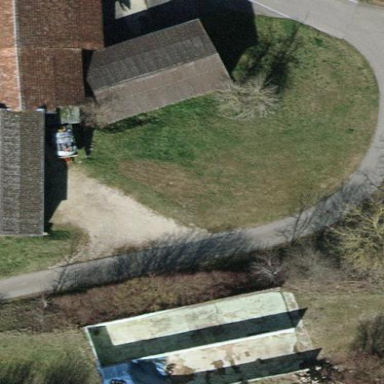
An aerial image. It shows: Farmyard area.